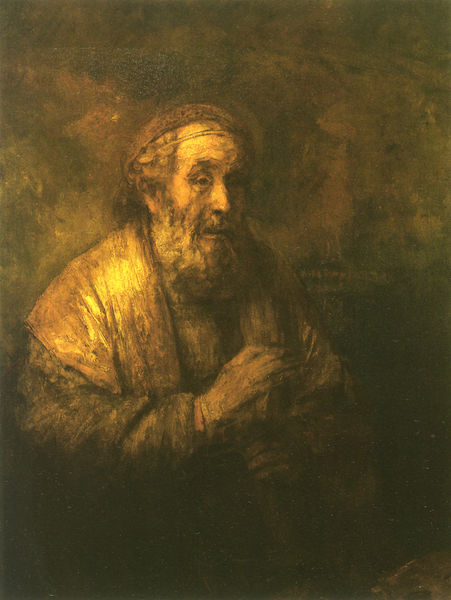
Titel: Homer unterrichtet seine Schüler
Künstler: Harmensz van Rijn Rembrandt
Institution: Den Haag, Mauritshuis
Schlagwörter: dunkel, gemälde, hand, mann, schatten, umhang, gelb, grün, ocker, braun, handschuh, handschuhe, licht, ohr, schwarz, blick, tuch, beige, haube, malerei, alt, bart, augen, band, rembrandt, stirnband, vollbart, bild, holland, hände, niederlande, portrait, porträt, öl, pastos, auge, geistlicher, gewand, gold, haare, mantel, düster, alter mann, warm, haarband, angst, blind, greis, schrecken, beten, heiligenschein, dunke, flehen, ölskizze, petrus, bitten, jude, kippa, ocke, rabbi, betet, goldenes licht, goldbraun, ängstlich, ann, homer, handschufe, licht aus hintergrung